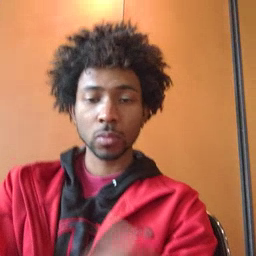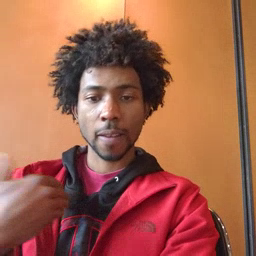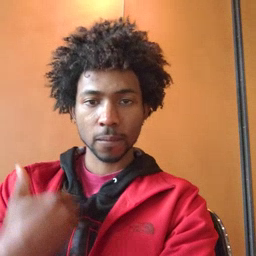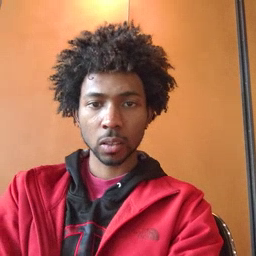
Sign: have